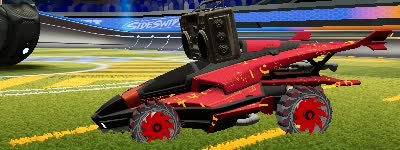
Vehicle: aftershock